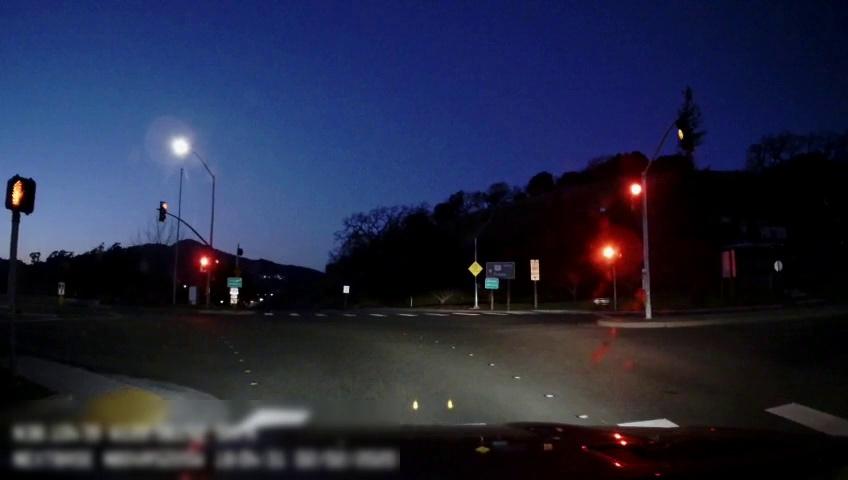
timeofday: Dusk/Dawn/Twilight
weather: Other
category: Drivable Space
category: Lanes | Alternate Lane
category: Lanes | Alternate Lane
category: Lanes | Alternate Lane
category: Lanes | Opposite Lane
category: Traffic | Lights
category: Traffic | Lights
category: Traffic | Signs
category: Traffic | Lights
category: Traffic | Lights
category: Traffic | Signs
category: Traffic | Signs
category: Traffic | Signs
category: Traffic | Signs
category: Traffic | Signs
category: Traffic | Signs
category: Traffic | Signs
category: Traffic | Lights
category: Traffic | Signs
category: Traffic | Signs
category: Traffic | Signs